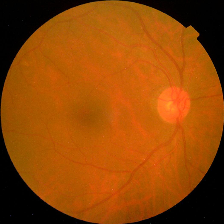
Diabetic retinopathy grade: No DR